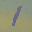
Label: 1